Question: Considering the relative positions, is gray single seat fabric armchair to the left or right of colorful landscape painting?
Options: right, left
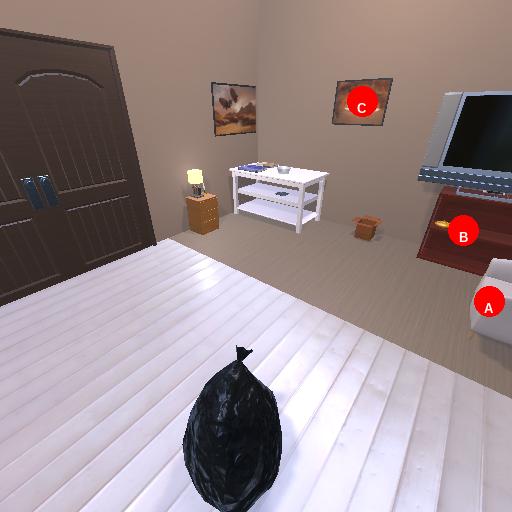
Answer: right